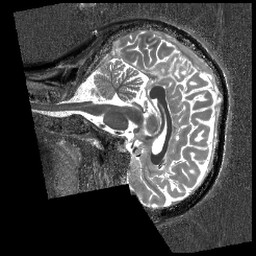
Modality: T1w
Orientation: sagittal